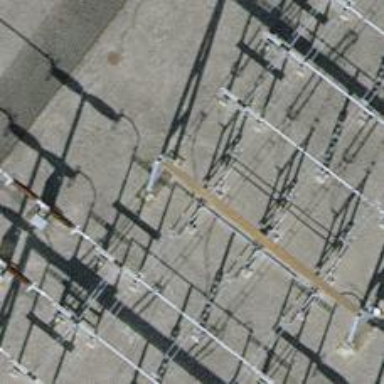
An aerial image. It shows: Busbar power line.